Current action and preconditions to check: trajectory_clear

Your task: For each precondition in the list above, predict whether it will hold at this action.

Consider the current scene as observed from the mobile robot's camera, and analyze the predicted future states of all dynamic agents (e.g., people, animals, vehicles, or any moving entities) within the NEXT SECOND.

IMPORTANT: Only answer "very likely" if you are absolutely certain—based on strong, clear evidence—that a dynamic agent will violate the precondition in the predicted future state. Do NOT answer "very likely" for unlikely, ambiguous, or low-probability risks.

Ask yourself for each precondition: Is there a high probability, with clear and convincing evidence, that the predicted future states of any dynamic agent will interfere with the predicted future state of the currently executing action within the NEXT SECOND, causing that precondition to fail?

Assess the risk level based on these predictions. Use "likely" or "very likely" if motions create a clear risk of interference.

Use "neutral" or "improbable" if agents are nearby but their predicted paths are clearly diverging or non-conflicting.

Failure Risk Categories: "very improbable", "improbable", "neutral", "likely", "very likely"

Answer Format: Output ONLY the probability_of_failure value from these categories: "very improbable", "improbable", "neutral", "likely", "very likely"

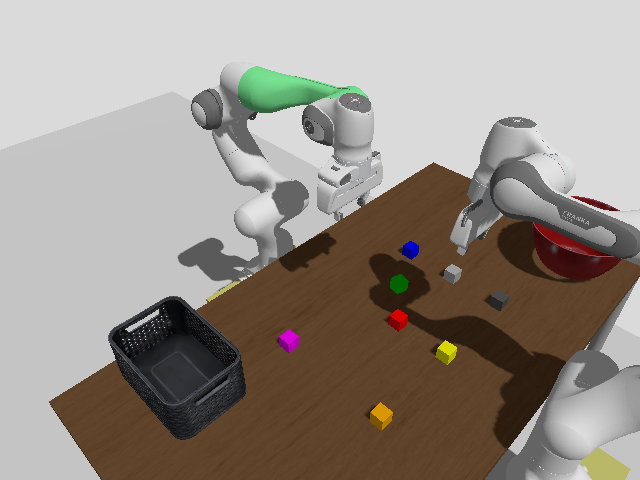

Answer: very improbable